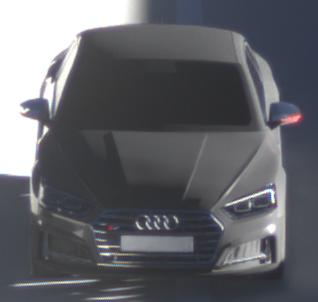
Make: Audi
Model: S5 Sportback
Detailed model: 8T Facelift
Model produced from: 2011
Model produced until: 2016
Doors: 5
Color: black
Road condition: dry road
Daytime: sunrise or sunset
Contrast: high contrast